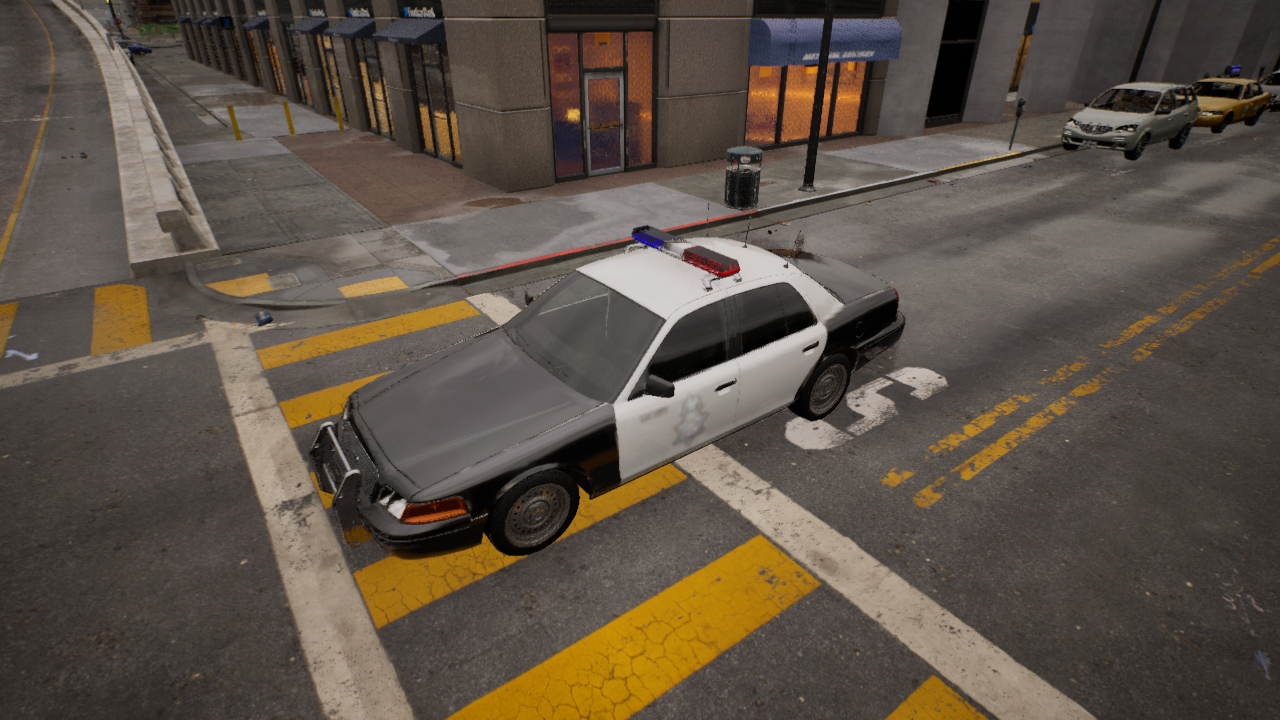
Venue: residential
Lighting: golden hour
Vehicle rig: sedan